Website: bh-photo
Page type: billing-address
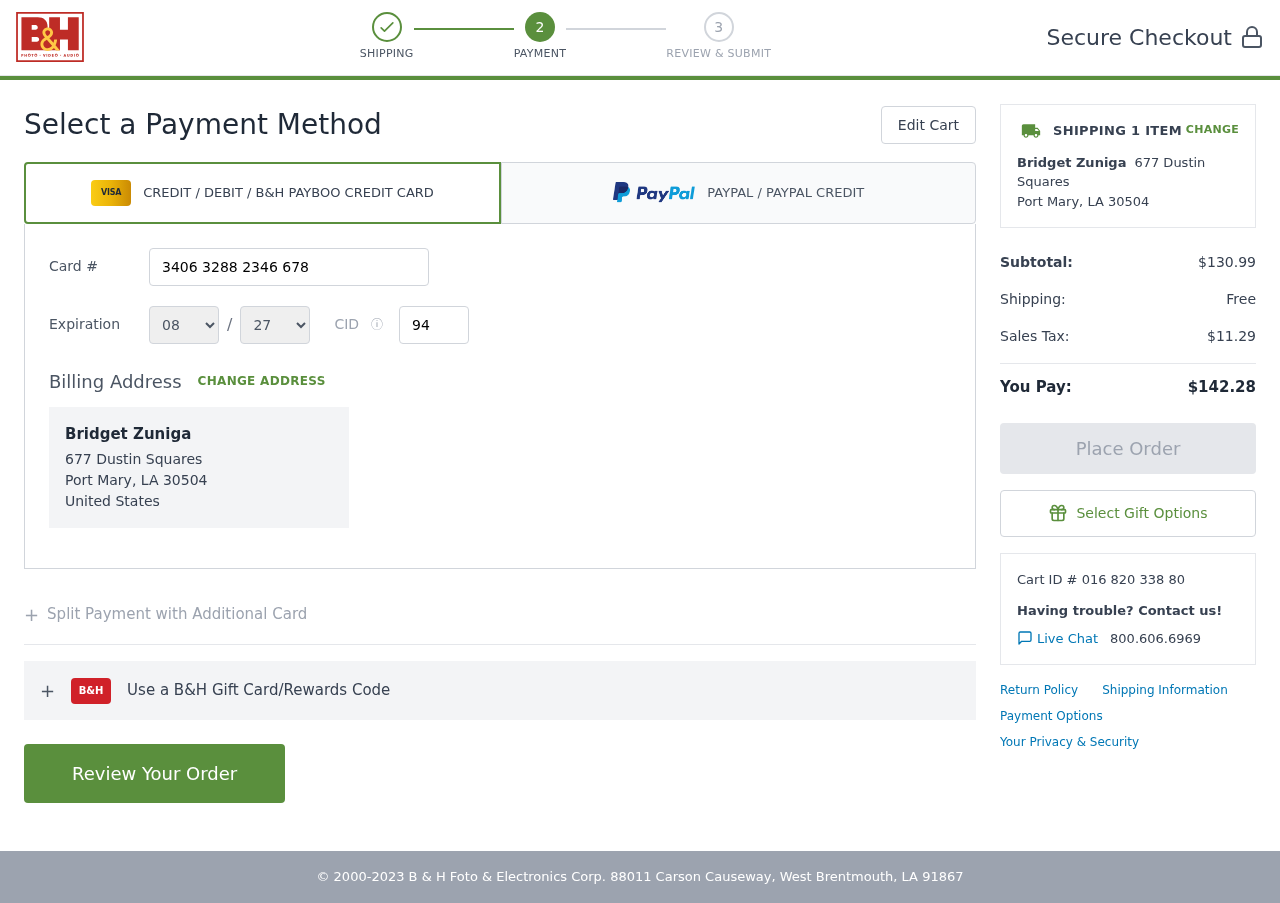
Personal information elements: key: PII_CARD_CVV
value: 9451
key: PII_CARD_EXPIRY_MONTH
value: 08
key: PII_CARD_EXPIRY_YEAR
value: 27
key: PII_CARD_NUMBER
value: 3406 3288 2346 678
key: PII_CITY_STATE_ZIP
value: Port Mary, LA 30504
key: PII_COUNTRY
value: United States
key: PII_FULLNAME
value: Bridget Zuniga
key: PII_STREET
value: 677 Dustin Squares
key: PII_FULLNAME2
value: Bridget Zuniga
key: PII_CITY
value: Port Mary
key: PII_STATE_ABBR
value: LA
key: PII_POSTCODE
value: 30504
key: PII_POSTCODE_FULL
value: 30504
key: PII_CITY_STATE
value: Port Mary, LA
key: PII_POSTCODE_NUMERIC
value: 30504
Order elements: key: ORDER_NUM_ITEMS
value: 1
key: ORDER_SUBTOTAL
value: $130.99
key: ORDER_SHIPPING_COST
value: Free
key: ORDER_TAX
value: $11.29
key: ORDER_TOTAL
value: $142.28
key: ORDER_ID
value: Cart ID # 016 820 338 80